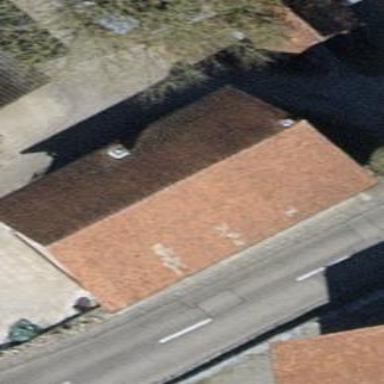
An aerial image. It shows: Commercial building with gabled roof.